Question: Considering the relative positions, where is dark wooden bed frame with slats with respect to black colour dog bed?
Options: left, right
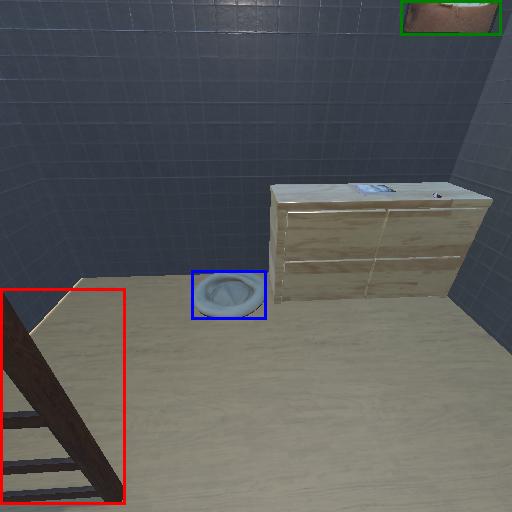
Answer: left